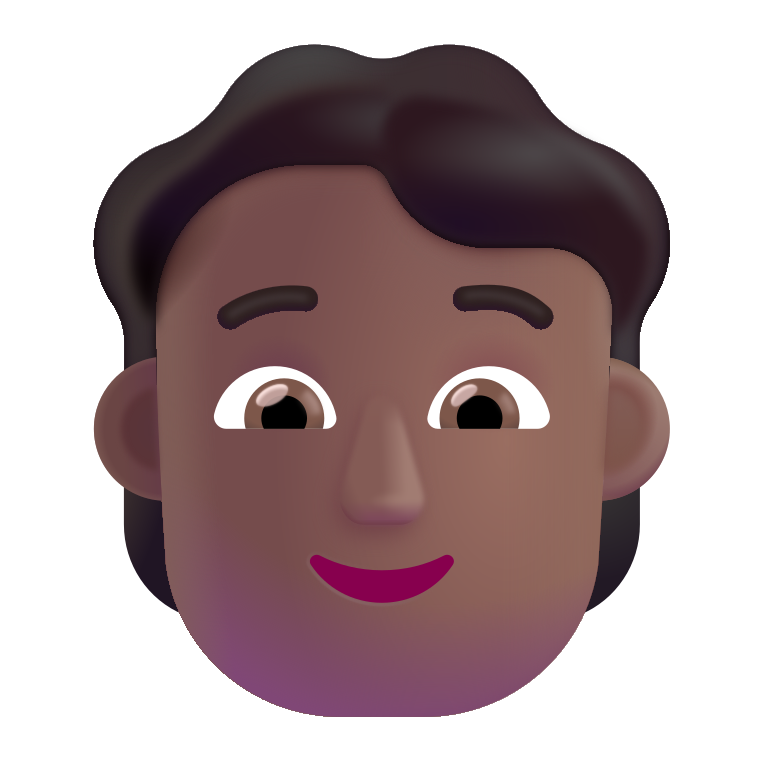
person color  dark